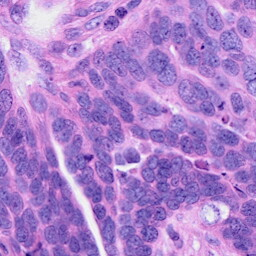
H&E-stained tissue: Ovarian